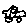
Label: car